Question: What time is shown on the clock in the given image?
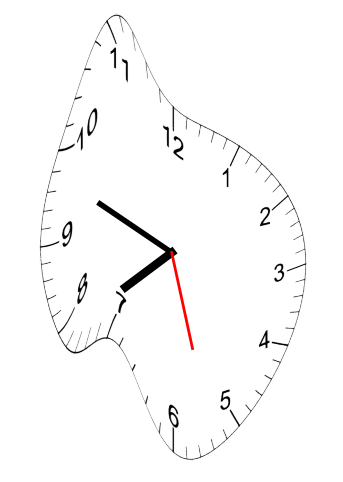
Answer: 07:48:27